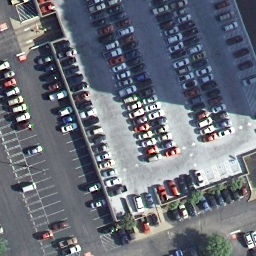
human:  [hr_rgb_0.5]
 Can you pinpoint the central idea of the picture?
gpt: parking lot